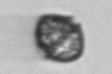
Label: Kryptoperidinium_triquetrum